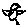
Label: bird